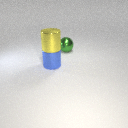
large yellow metal cylinder above large blue metal cylinder